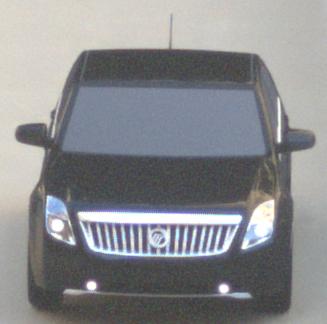
Make: Mercury
Model: Milan
Detailed model: -
Model produced from: 2009
Model produced until: 2010
Doors: 4
Color: black
Road condition: wet road
Daytime: morning or afternoon
Contrast: low contrast